Interaction volume radius: 10 \u00c5
Interaction volume height: 20 \u00c5
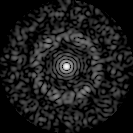
Disorder parameter: 0.8067